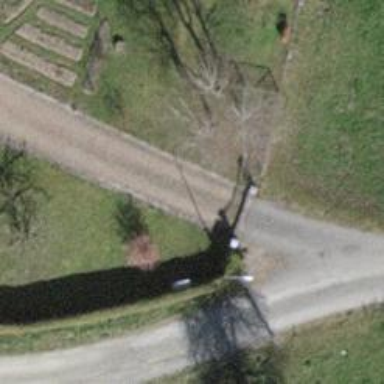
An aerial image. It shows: Gate.